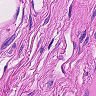
Metastatic tissue present: no